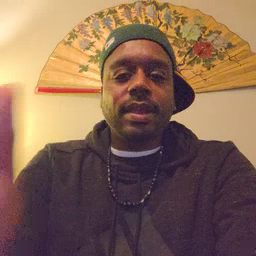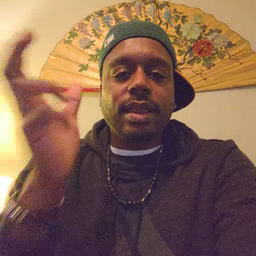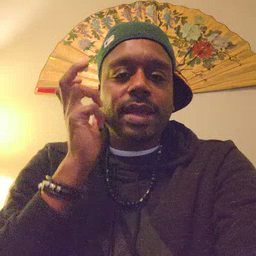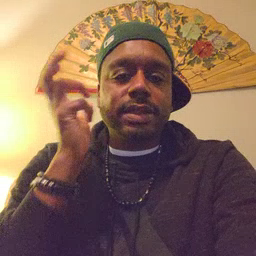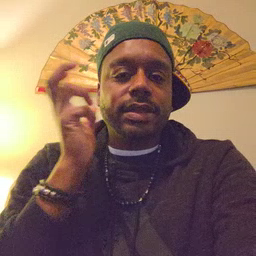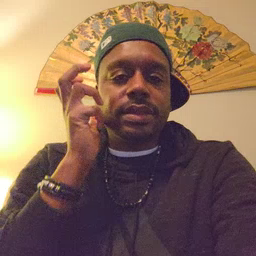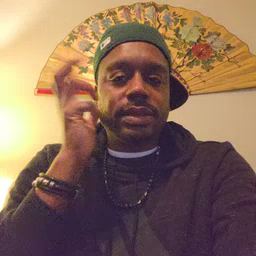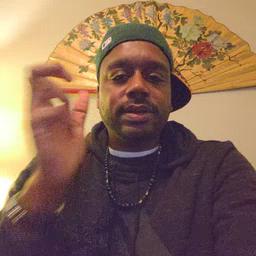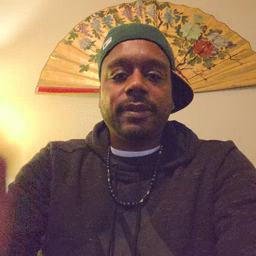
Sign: listen